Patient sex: M
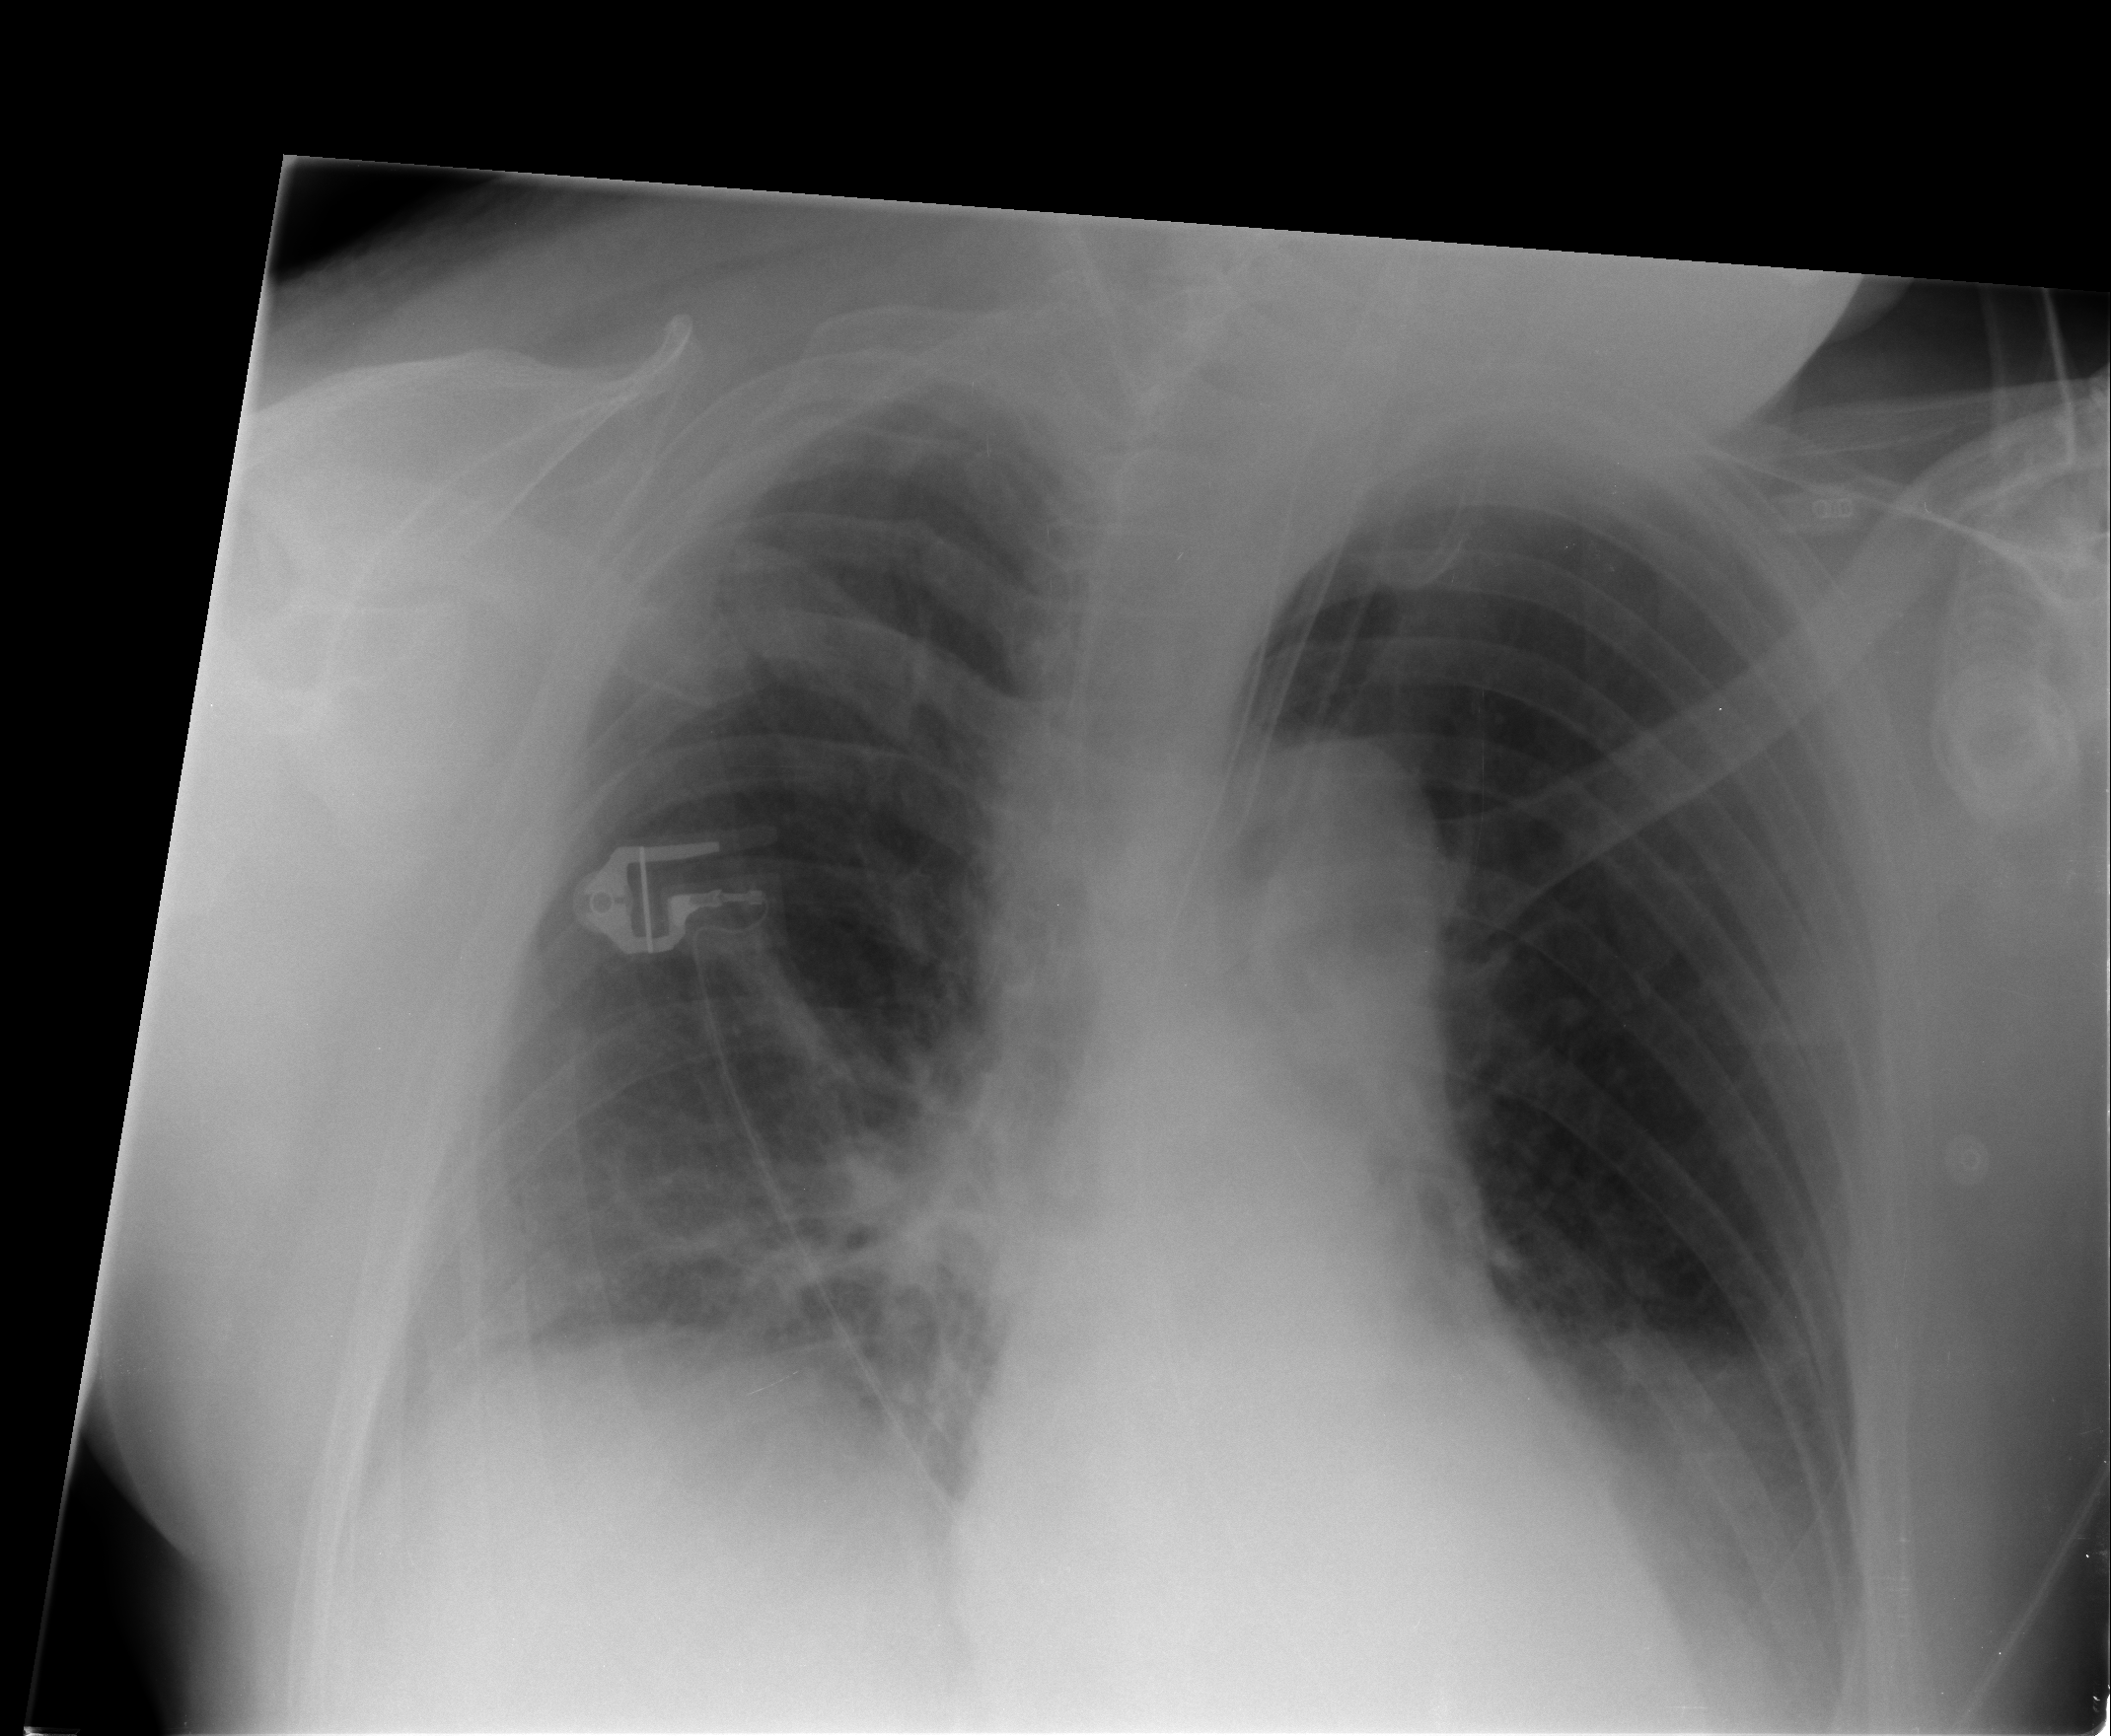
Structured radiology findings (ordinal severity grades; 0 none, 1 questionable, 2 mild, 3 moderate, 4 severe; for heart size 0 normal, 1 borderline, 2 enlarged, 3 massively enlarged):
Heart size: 0
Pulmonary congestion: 0
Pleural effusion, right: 1
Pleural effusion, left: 1
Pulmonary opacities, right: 0
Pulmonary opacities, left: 0
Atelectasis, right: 2
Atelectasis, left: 2